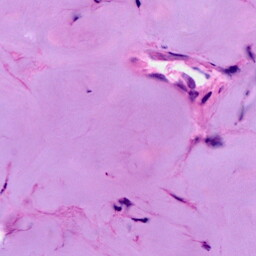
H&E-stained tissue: Breast